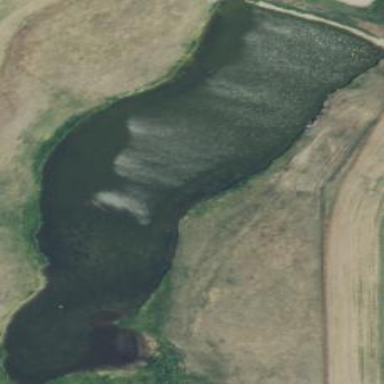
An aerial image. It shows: Reservoir.